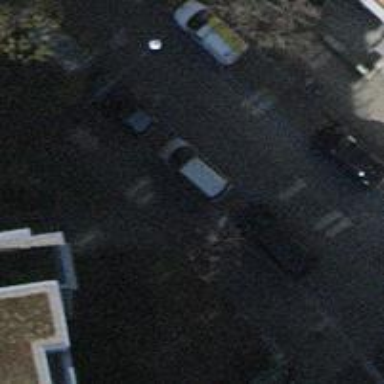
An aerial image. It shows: Parking lane designated for parking.